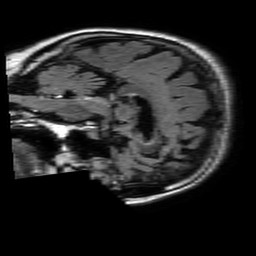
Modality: FLAIR
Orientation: sagittal
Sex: female
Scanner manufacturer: philips
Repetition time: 11 s
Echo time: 0.125 s